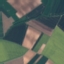
Land use / land cover: AnnualCrop